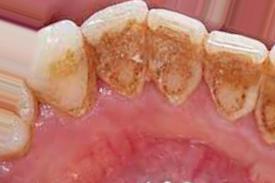
Condition: Tooth Discoloration